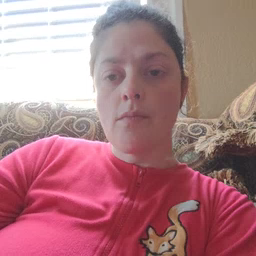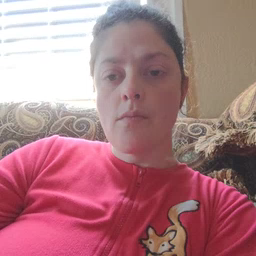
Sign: arm